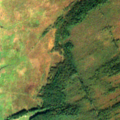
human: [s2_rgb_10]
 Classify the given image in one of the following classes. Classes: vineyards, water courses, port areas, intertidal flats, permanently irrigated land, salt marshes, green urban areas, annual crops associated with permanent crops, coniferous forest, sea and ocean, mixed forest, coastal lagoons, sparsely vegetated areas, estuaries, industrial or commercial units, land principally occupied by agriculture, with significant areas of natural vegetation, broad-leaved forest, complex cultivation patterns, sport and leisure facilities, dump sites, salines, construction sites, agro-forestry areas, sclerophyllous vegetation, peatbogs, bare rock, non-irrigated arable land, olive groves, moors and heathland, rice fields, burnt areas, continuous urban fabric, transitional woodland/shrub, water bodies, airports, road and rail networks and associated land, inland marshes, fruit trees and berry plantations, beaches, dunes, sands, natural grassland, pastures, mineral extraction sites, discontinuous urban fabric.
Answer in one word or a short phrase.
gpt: broad-leaved forest, transitional woodland/shrub, inland marshes, peatbogs